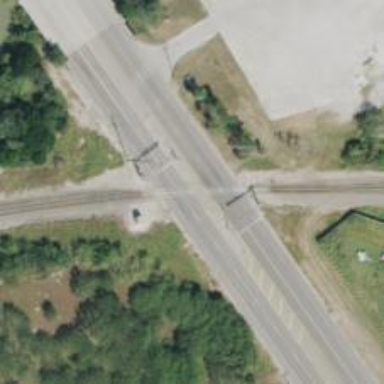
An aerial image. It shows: Level crossing along the railway.